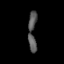
Tissue: prostate
Cell type: T cells
Senescence score: 0.3543
Nuclear area (px): 315
Mean DAPI intensity: 86.127